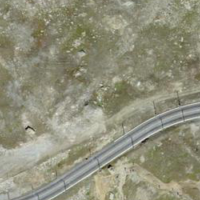
EUNIS habitat code: 48
Species observed at this site:
Silene acaulis
Achillea nana
Viola calcarata
Geum montanum